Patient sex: F
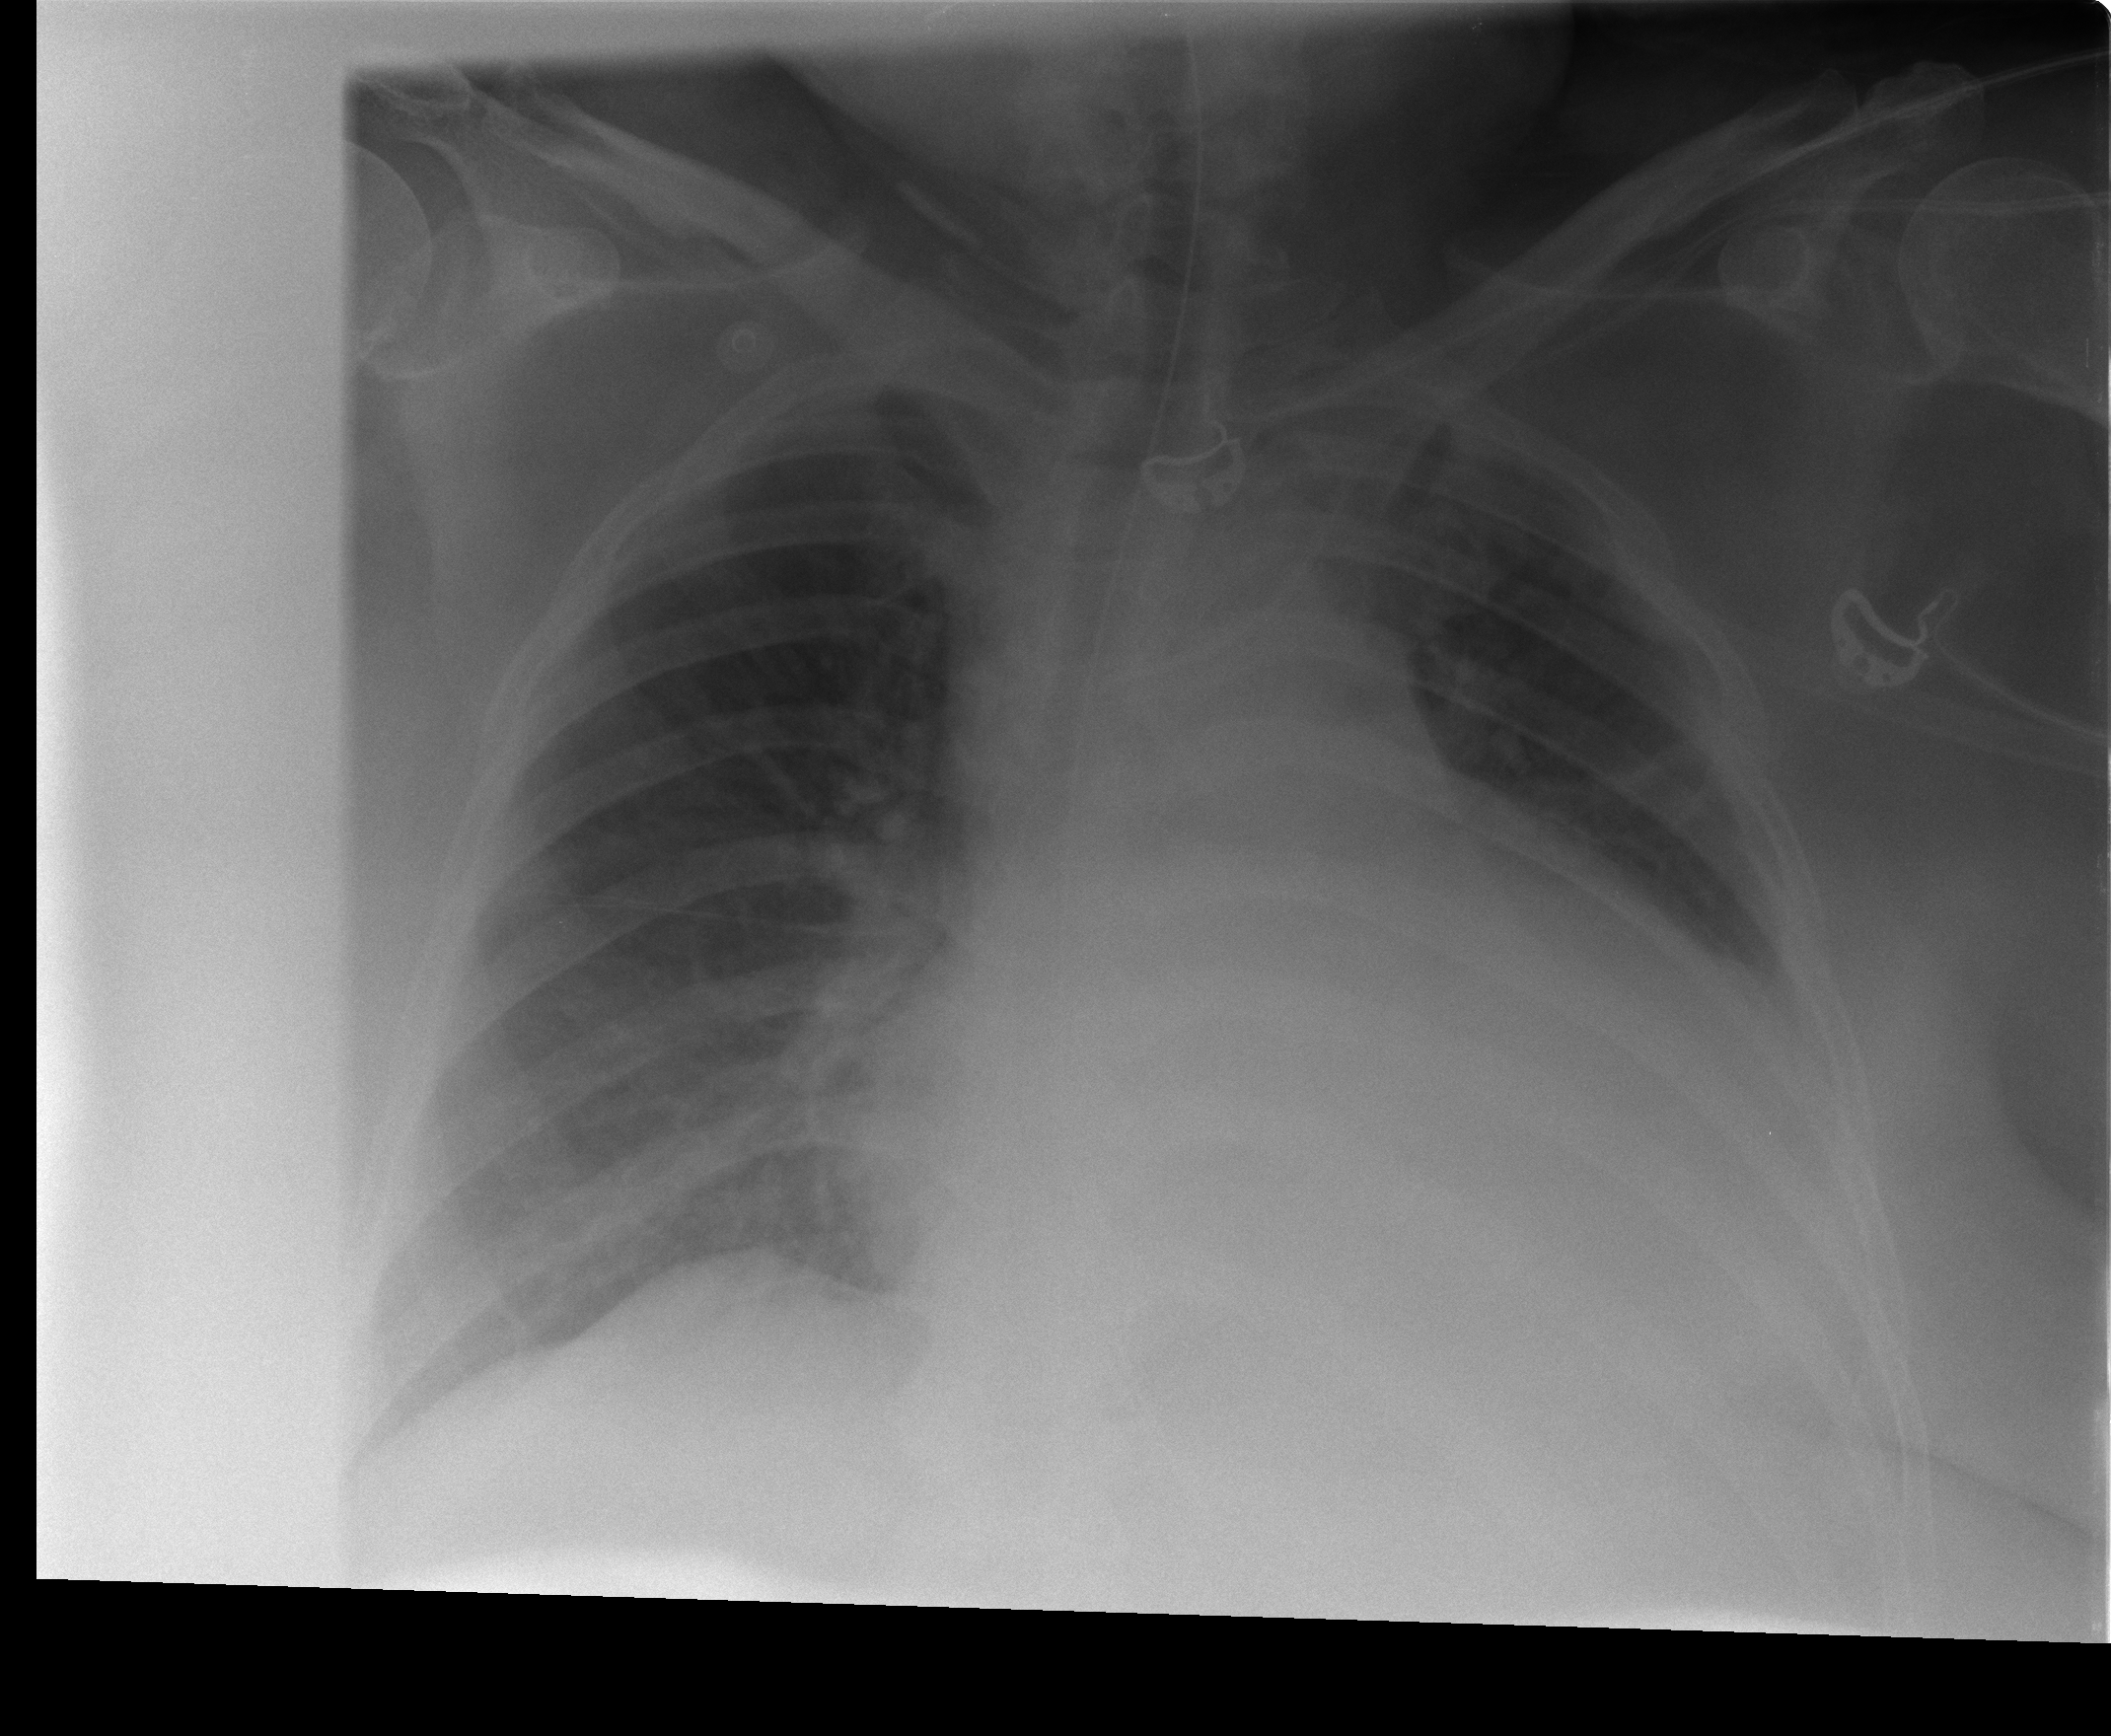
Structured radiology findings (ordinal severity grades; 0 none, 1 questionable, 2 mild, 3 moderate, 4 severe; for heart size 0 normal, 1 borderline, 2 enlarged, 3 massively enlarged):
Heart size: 3
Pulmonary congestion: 2
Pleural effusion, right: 0
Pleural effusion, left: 2
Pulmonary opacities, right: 0
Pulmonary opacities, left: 0
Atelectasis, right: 0
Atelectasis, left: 2